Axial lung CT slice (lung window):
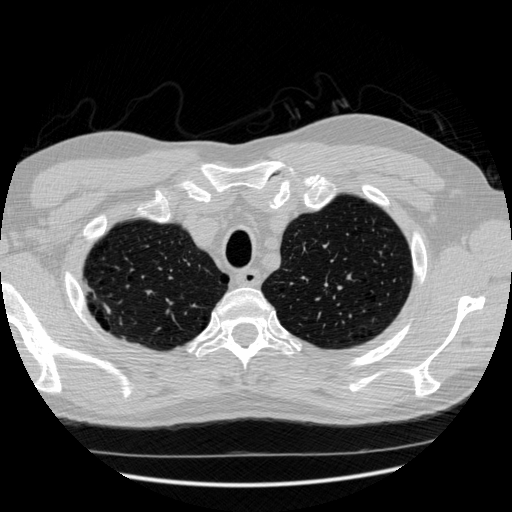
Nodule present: no